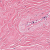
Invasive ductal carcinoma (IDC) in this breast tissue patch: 0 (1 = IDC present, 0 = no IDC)